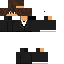
A male human skin with dark skin, wearing brown long hair dressed in a black suit and black pants, featuring a closed mouth.